Aerial crown-view tile of a tropical tree (Barro Colorado Island, Panama), acquired 20250915:
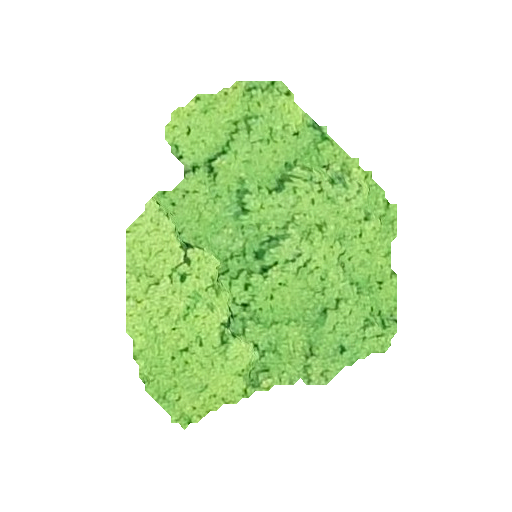
Species: Tachigali panamensis
GBIF accepted scientific name: Tachigali panamensis
Crown area: 96.918 m²